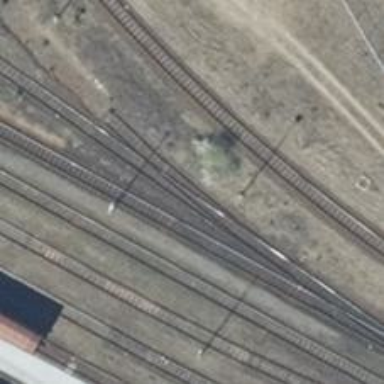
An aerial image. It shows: Unused railway yard.